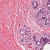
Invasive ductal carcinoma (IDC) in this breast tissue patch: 0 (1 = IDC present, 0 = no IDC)